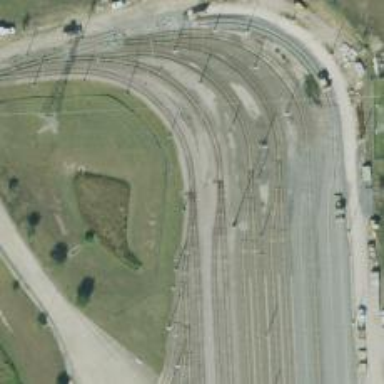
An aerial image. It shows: Light rail yard with electrified contact lines.